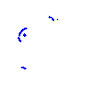
Particle: kaon